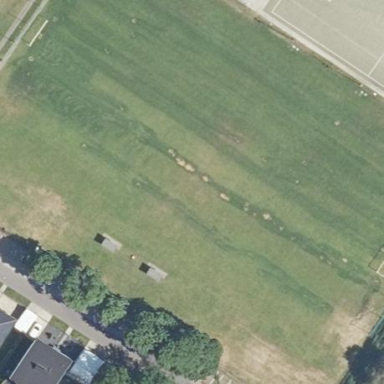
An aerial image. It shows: Soccer pitch with grass surface for leisure and sports.